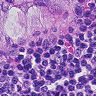
Metastatic tissue present: yes